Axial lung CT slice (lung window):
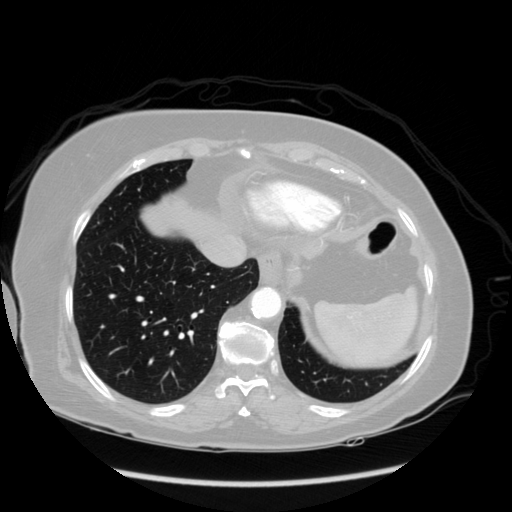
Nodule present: no